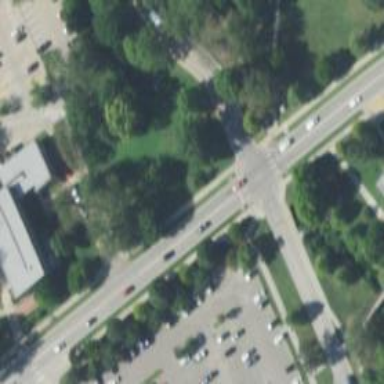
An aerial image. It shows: Uncontrolled zebra crossing on the road.